Question:
I want use that error in my code, ex.
'''
if(Not Found In Database) then
show alert"Data Not Found In Database"
'''
How to make that error include to my variabel?
*Note: I'm using Laravel-7
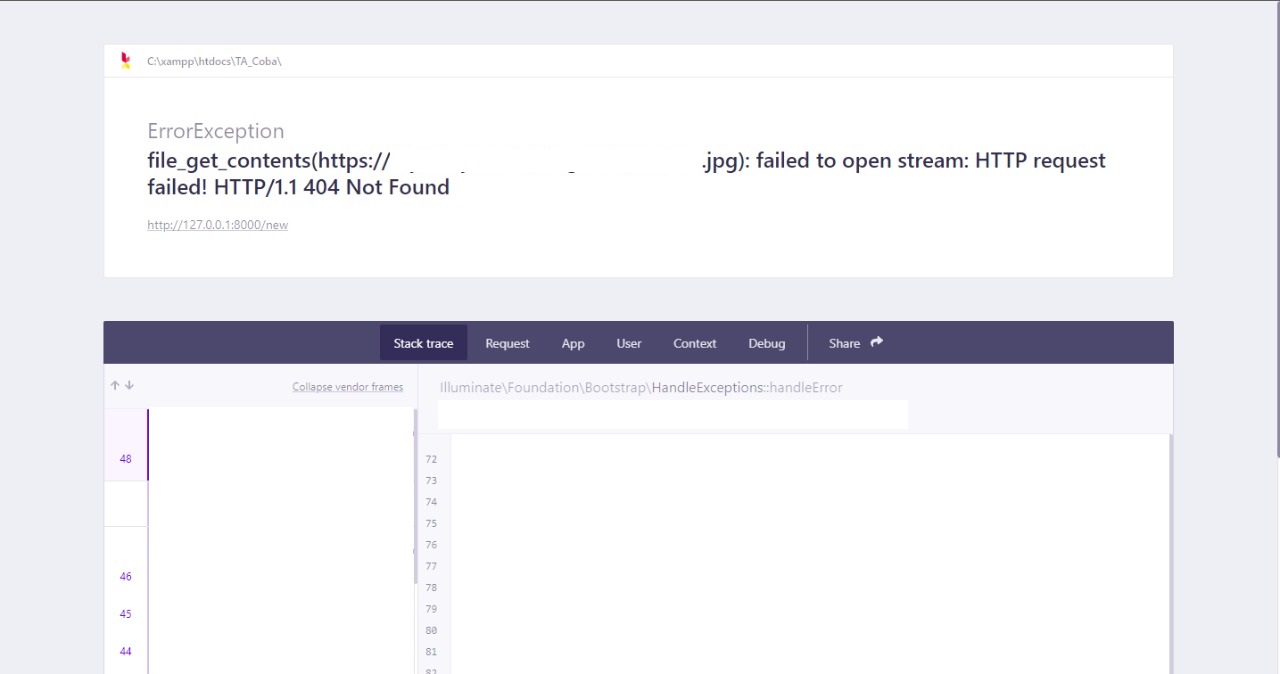
Answer: You can try
'''
throw new \Exception("error");
'''
---
Edit, adding function for check exist file by use 'curl'
'''
function checkUrlExistFile($url): bool {
$ch = curl_init();
curl_setopt($ch, CURLOPT_URL, $url);
curl_setopt($ch, CURLOPT_HEADER, true);
curl_setopt($ch, CURLOPT_NOBODY, true);
curl_setopt($ch, CURLOPT_RETURNTRANSFER, true);
curl_setopt($ch, CURLOPT_TIMEOUT, 10);
curl_exec($ch);
$info = curl_getinfo($ch, CURLINFO_HTTP_CODE);
curl_close($ch);
if($info == '200') return true;
return false;
}
'''
And Example
'''
if (!checkUrlExistFile($url)) {
throw new \Exception("error");
}
'''